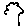
Label: tree